Interaction volume radius: 5 \u00c5
Interaction volume height: 10 \u00c5
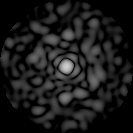
Disorder parameter: 0.7962